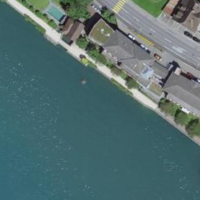
EUNIS habitat code: 14
Species observed at this site:
Lota lota